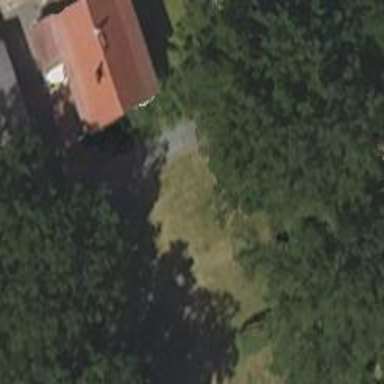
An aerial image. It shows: Ground path.